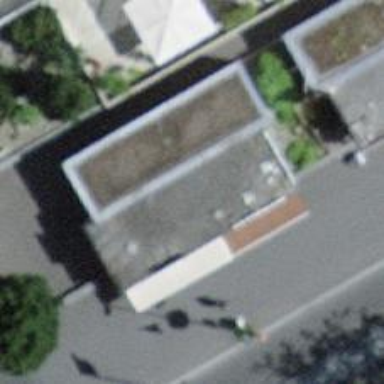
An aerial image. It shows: Shop selling clothes.